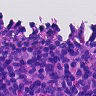
Metastatic tissue present: no